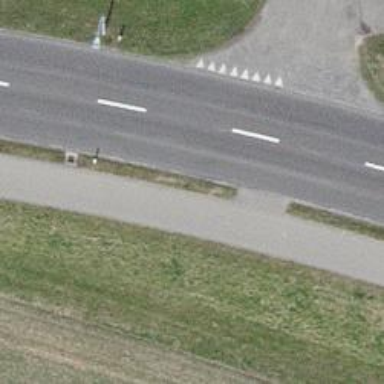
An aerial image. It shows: Cycleway.